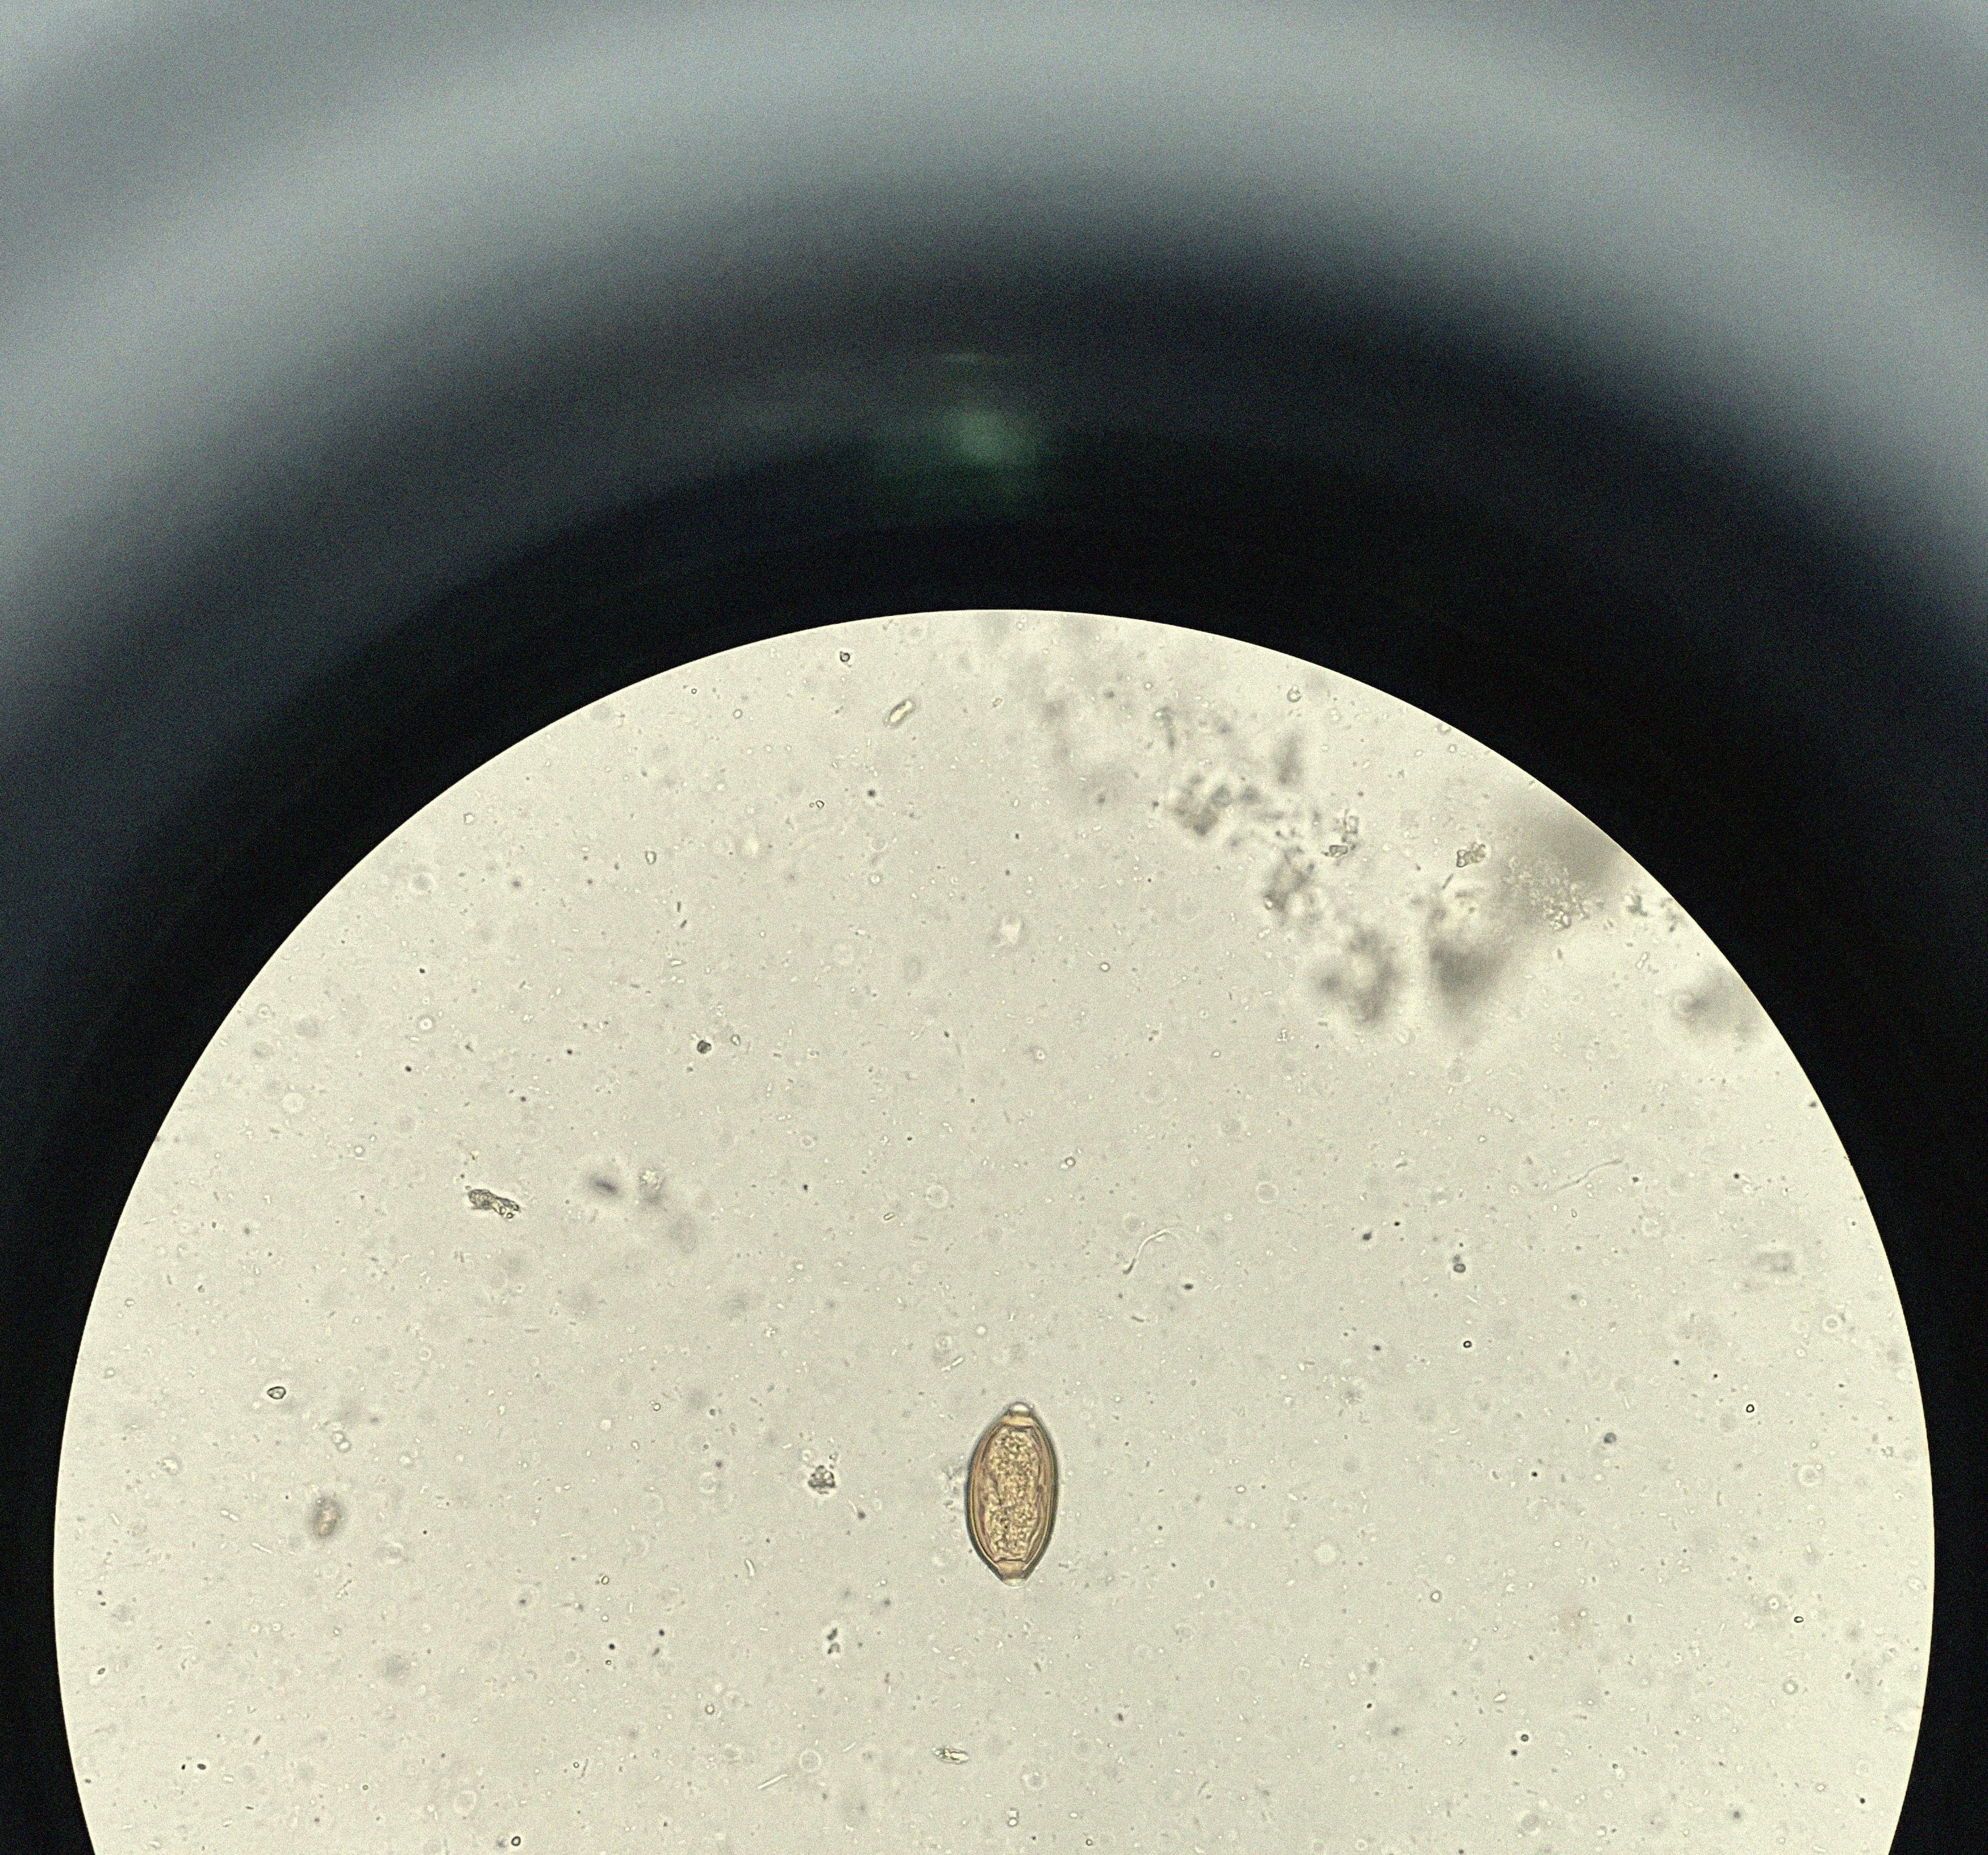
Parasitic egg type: Trichuris trichiura